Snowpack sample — Buffalo Mountain, Silverthorne, Colorado, USA (2/22/26, 2:02 PM MST)
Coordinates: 39.622, -106.113
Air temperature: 33 °F
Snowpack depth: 63 cm
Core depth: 40 cm
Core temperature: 26.6 °F
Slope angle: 11°, slope face: 116°
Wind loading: low
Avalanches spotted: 0
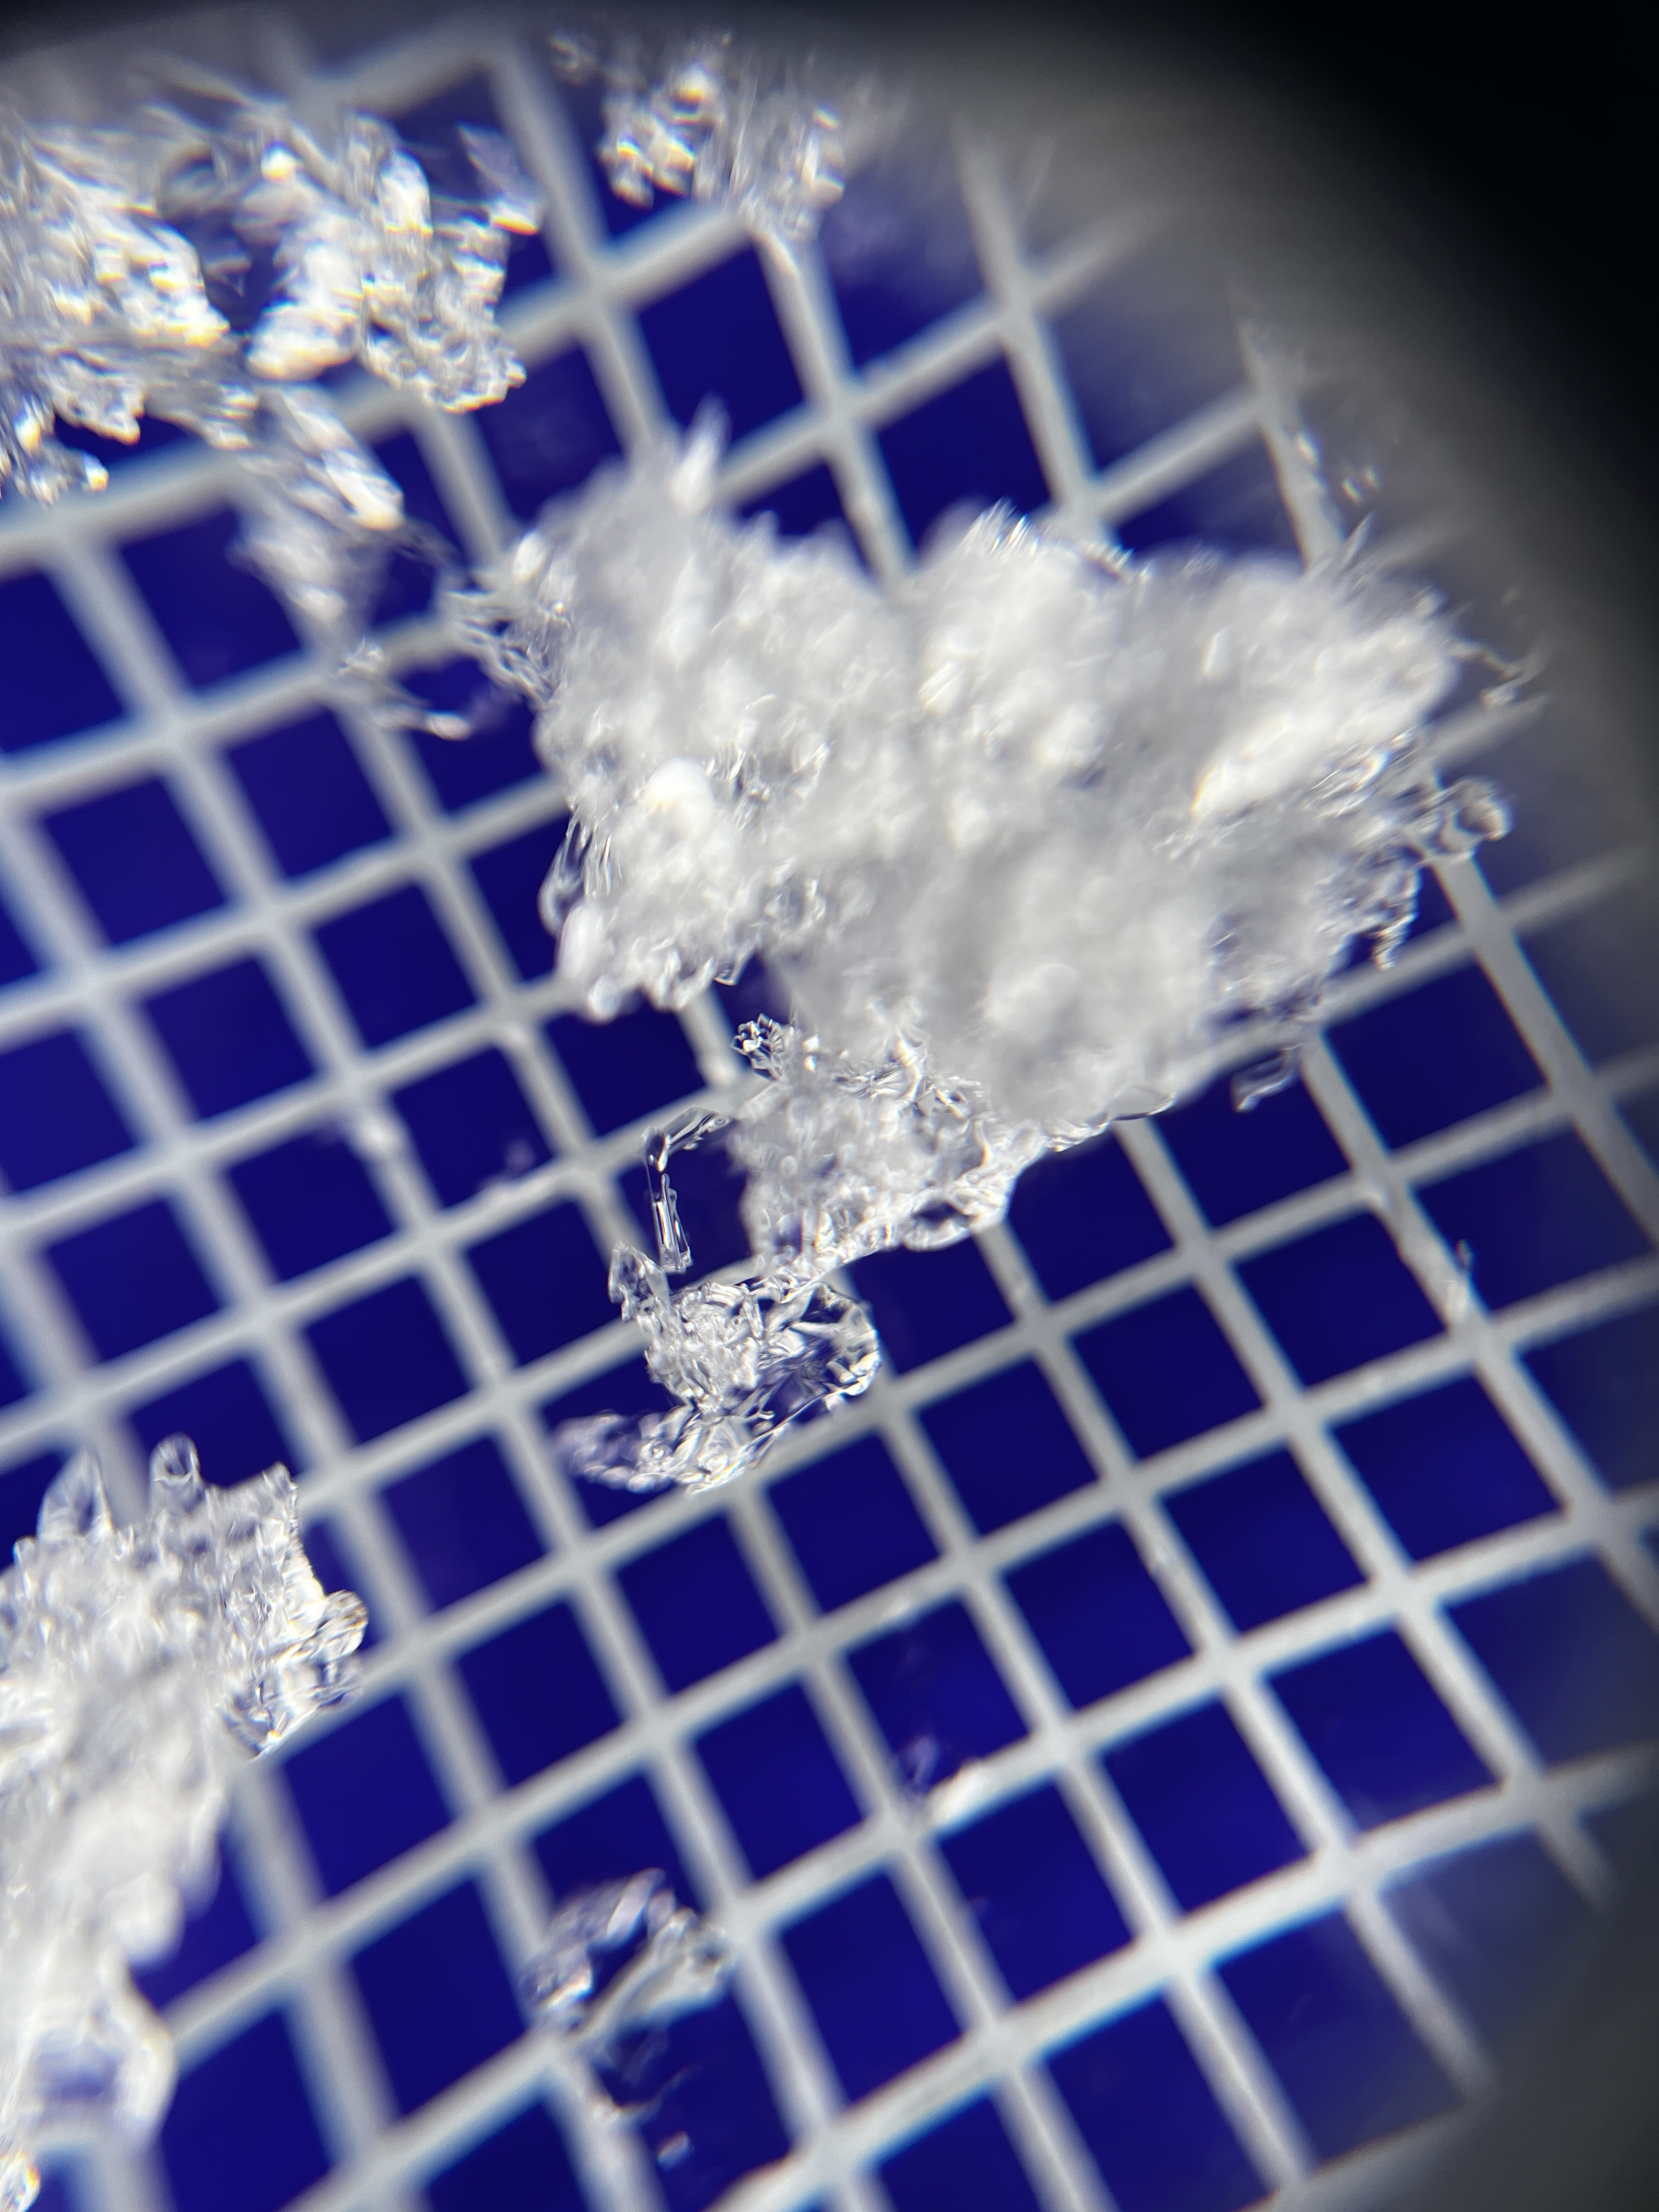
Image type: magnified_profile
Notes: In a firebreak similar to site 1, minimal wind loading with no spotted avalanches (not many faces in view though)